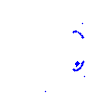
Particle: kaon